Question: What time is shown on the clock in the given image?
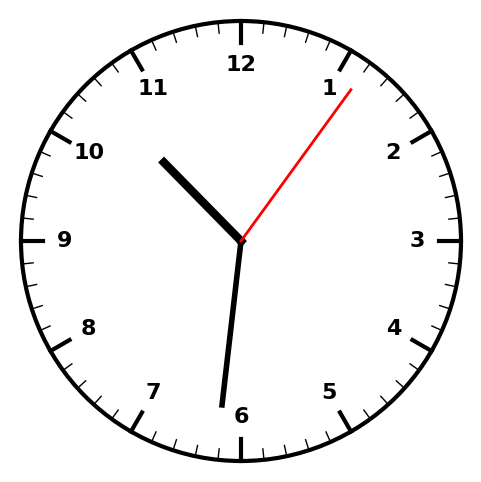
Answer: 10:31:06